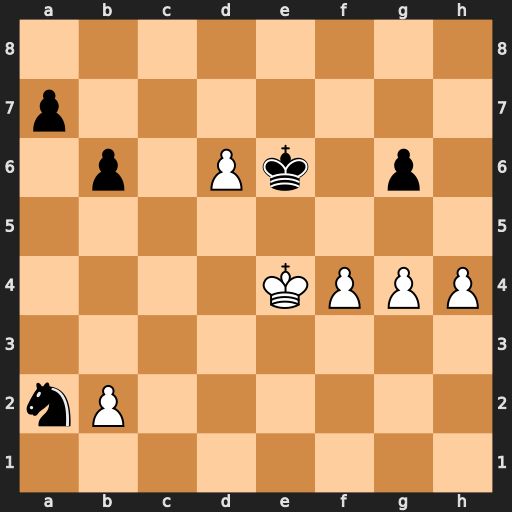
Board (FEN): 8/p7/1p1Pk1p1/8/4KPPP/8/nP6/8
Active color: w
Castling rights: -
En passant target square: -
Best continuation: h5 gxh5 gxh5 Nb4 d7 Nc6 h6 Kf7 Kd5